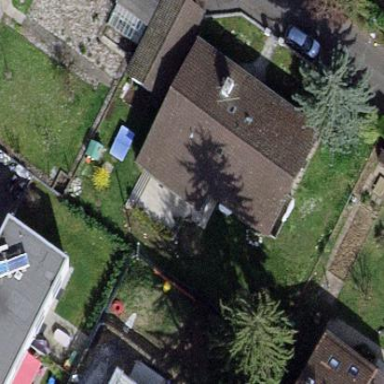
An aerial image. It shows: Garden enclosed by fence.